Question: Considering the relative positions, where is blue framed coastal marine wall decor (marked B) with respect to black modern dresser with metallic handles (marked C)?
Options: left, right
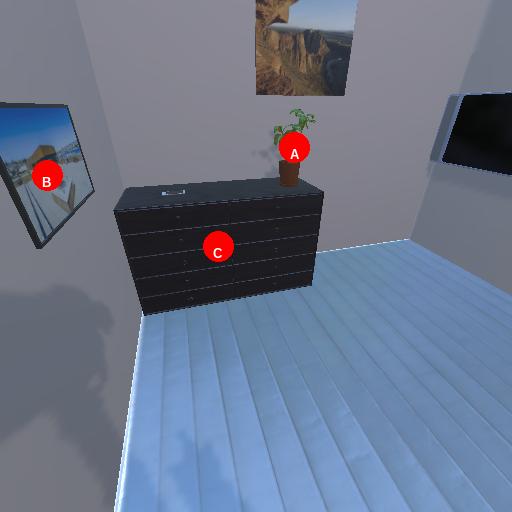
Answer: left